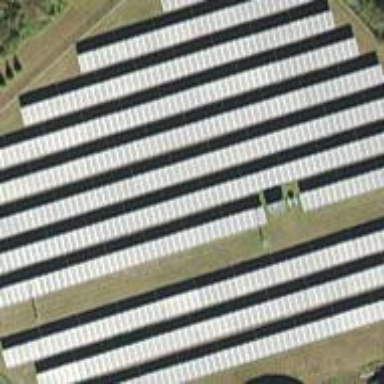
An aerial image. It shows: Solar power generator using solar method.